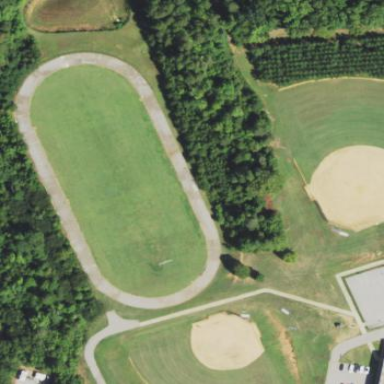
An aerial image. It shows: Multi-sport track on leisure land.